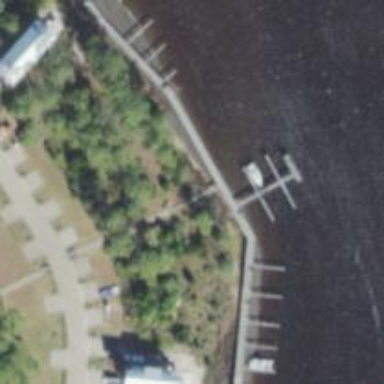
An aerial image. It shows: Man-made pier.